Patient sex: M
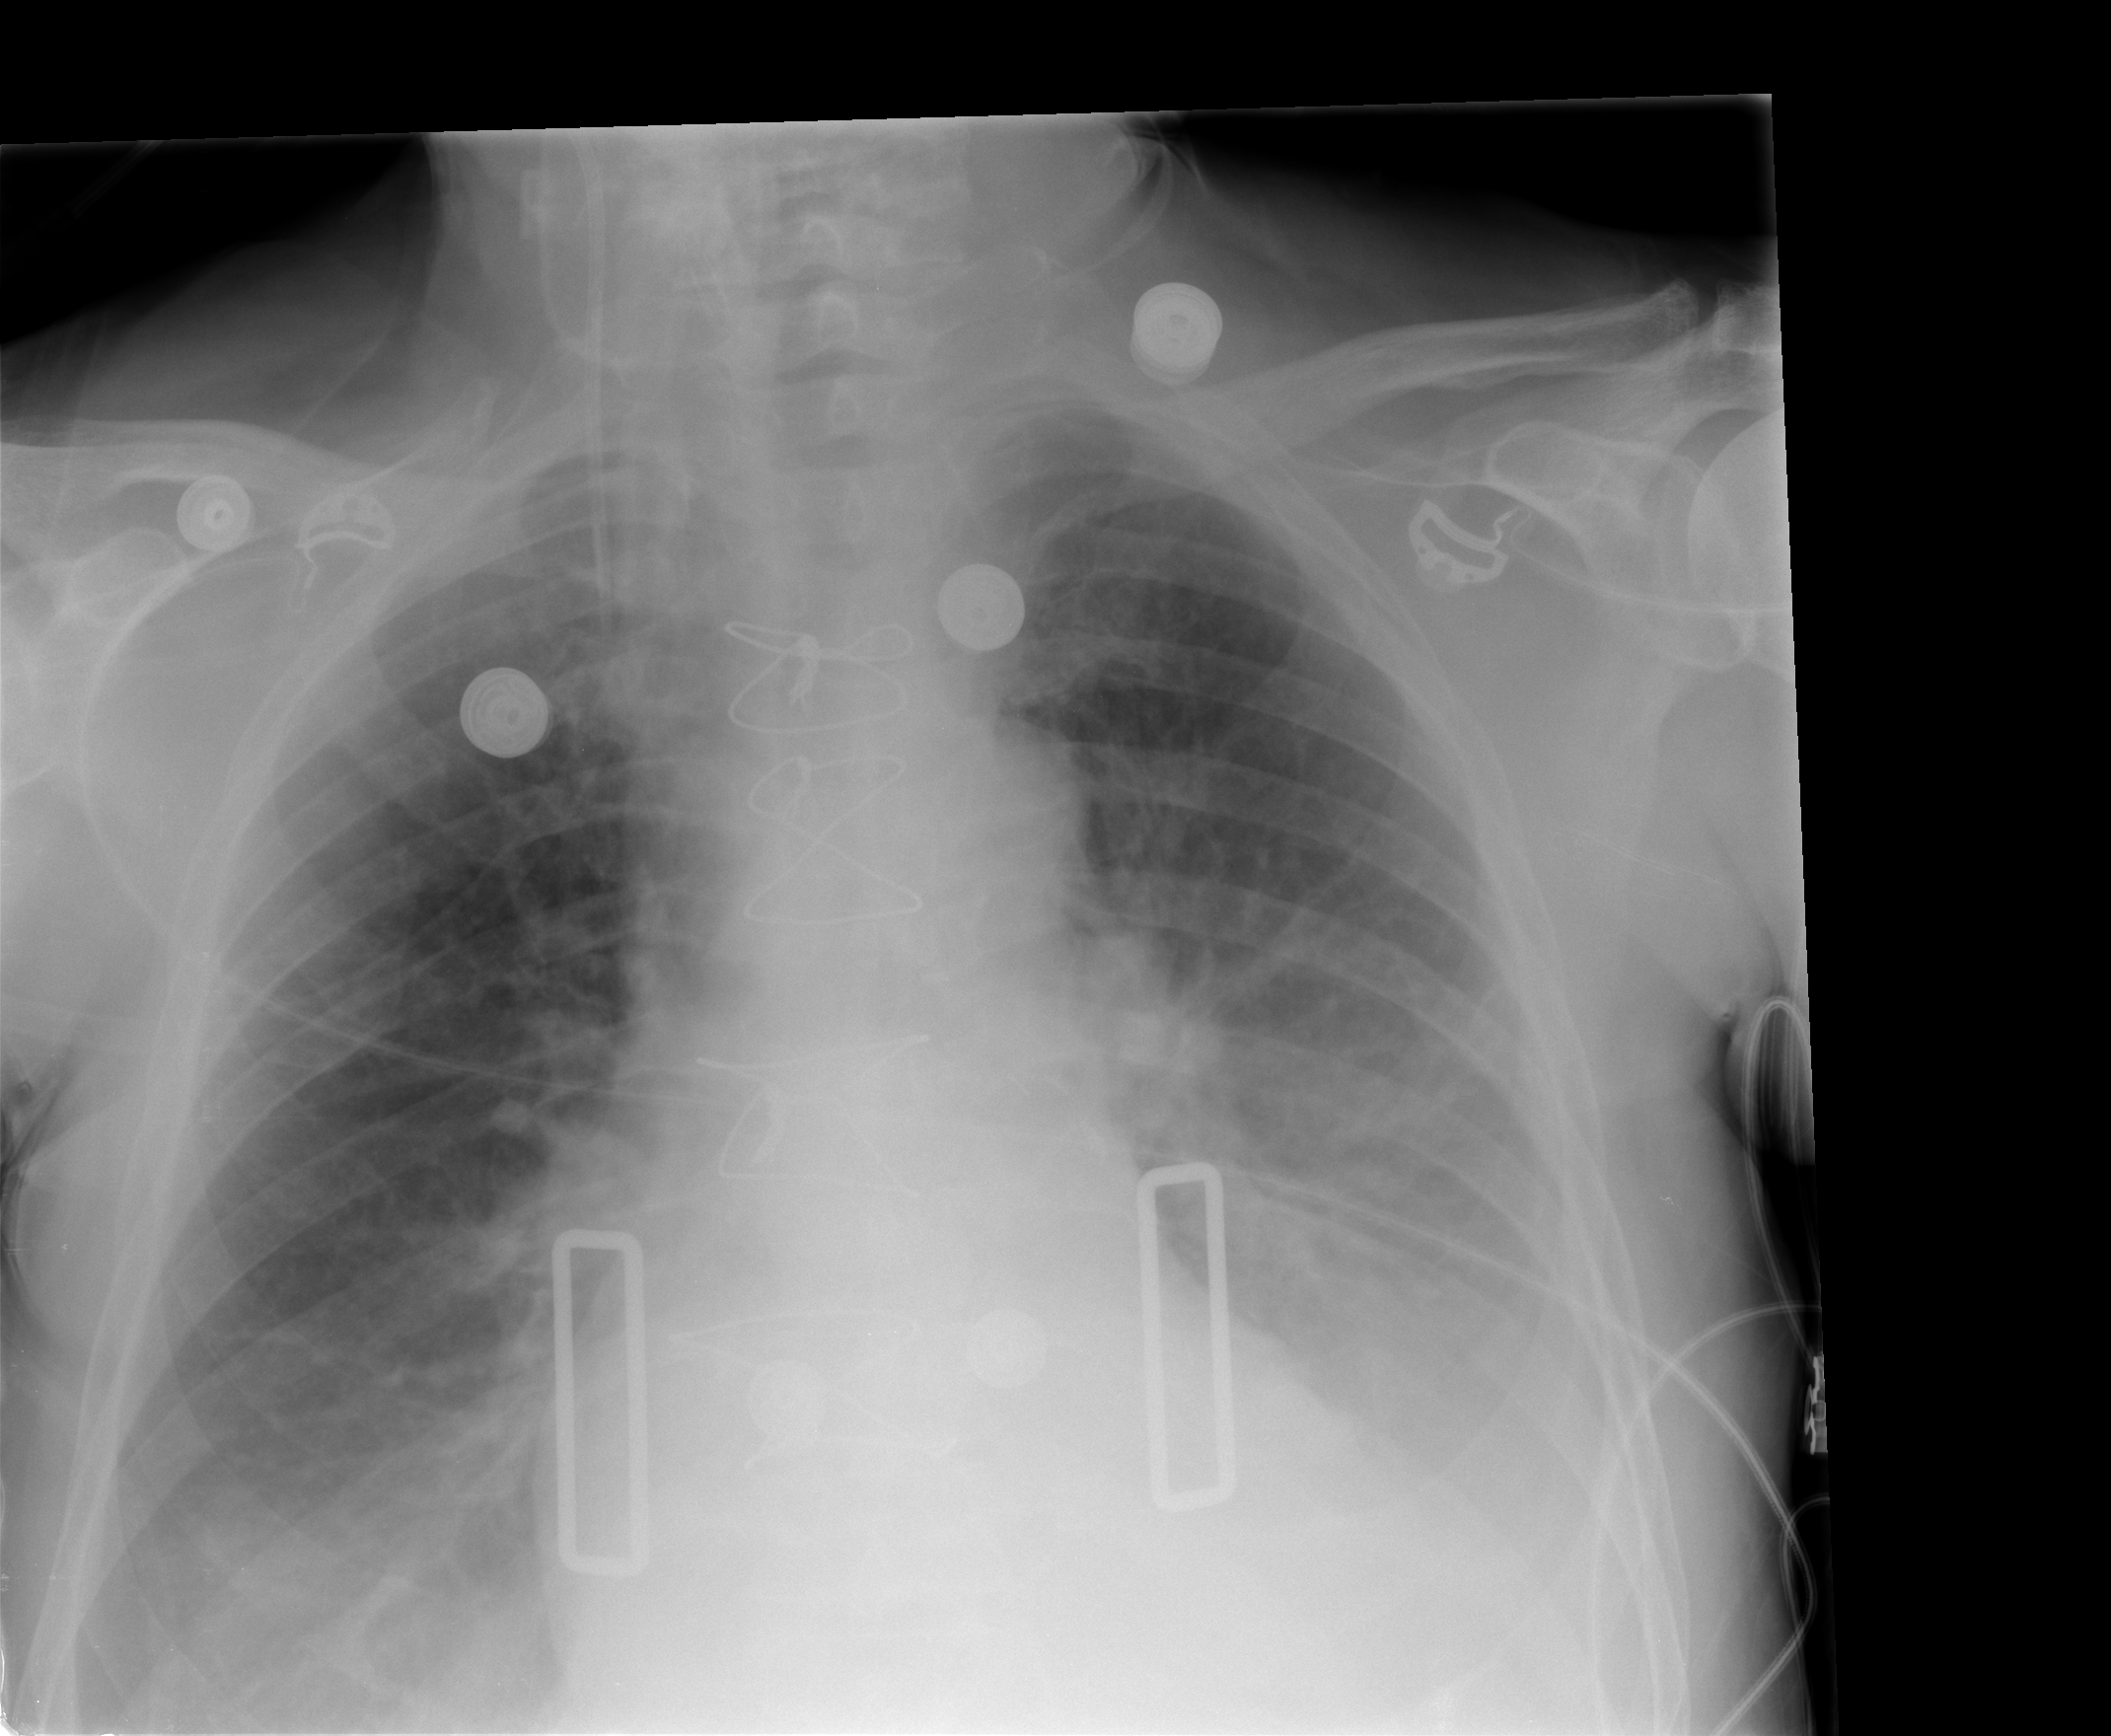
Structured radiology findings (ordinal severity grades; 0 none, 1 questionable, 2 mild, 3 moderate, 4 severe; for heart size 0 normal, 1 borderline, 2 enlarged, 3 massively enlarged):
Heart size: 2
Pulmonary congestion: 0
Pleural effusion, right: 1
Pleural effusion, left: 2
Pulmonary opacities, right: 0
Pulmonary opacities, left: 0
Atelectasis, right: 2
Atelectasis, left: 2